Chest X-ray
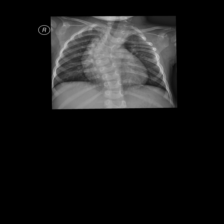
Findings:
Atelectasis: negative
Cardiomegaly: negative
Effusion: negative
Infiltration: negative
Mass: negative
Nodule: negative
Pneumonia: negative
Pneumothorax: negative
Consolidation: negative
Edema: negative
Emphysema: negative
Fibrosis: negative
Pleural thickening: negative
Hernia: negative